Question: I'm moving a wordpress instalation from XAMPP to an IIS server running PHP and running into this.
My file permissions are set to this for both Plesk Users, as instructed by the hosting company (i asked for permissions equivalent to chmod 755):

This is not working for any file/plugin uploads though. And i'm met with this error everytime:
> Warning: touch() [function.touch]: Unable to create file
C:\Inetpubhosts\zzzzz.com\httpdocs\oly/wp-content/slide1.tmp
because Permission denied in
C:\Inetpubhosts\zzzzz.com\httpdocs\oly\wp-admin\includes
ile.php
on line 177
I've checked and my php.ini seems to be ok regarding 'file_uploads' (on), 'upload_max_filesize' and 'post_max_size' (20M each). Also 'safe_mode' is off.
How can i go about solving this?
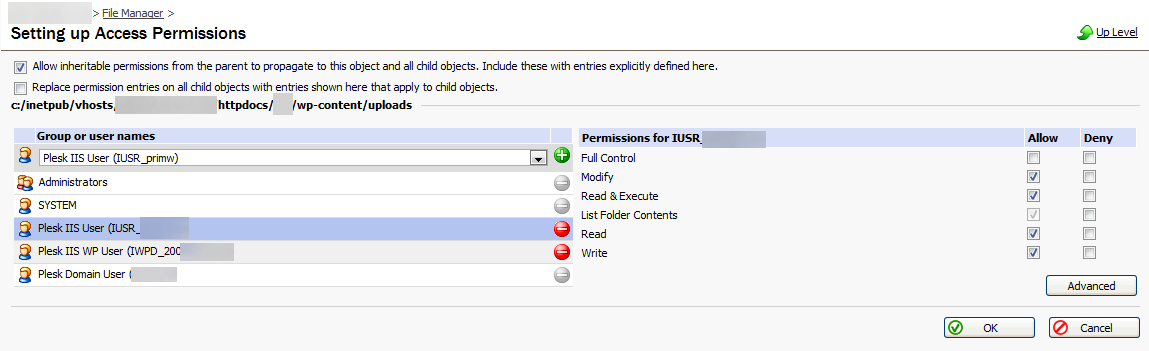
Answer: PHP appears to complain about writing in 'C:\Inetpubhosts\zzzzz.com\httpdocs\...\wp-content/' directory where as the screenshot shows settings for '...\httpdocs\...\wp-content/uploads' which is a subfolder.
Check the permissions of the folder where files are being written. Looking at the screenshot, I can guess that the parent directory does not have the permissions set for IIS anonymous user/worker processes.